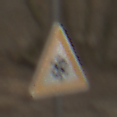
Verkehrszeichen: SchneeOderEisglaette
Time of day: MorningAfternoon
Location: Outdoor (Nature)
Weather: PartlyCloudy
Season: Winter
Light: Natural